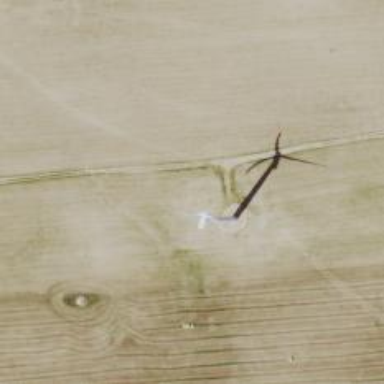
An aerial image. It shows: Wind turbine generating power.